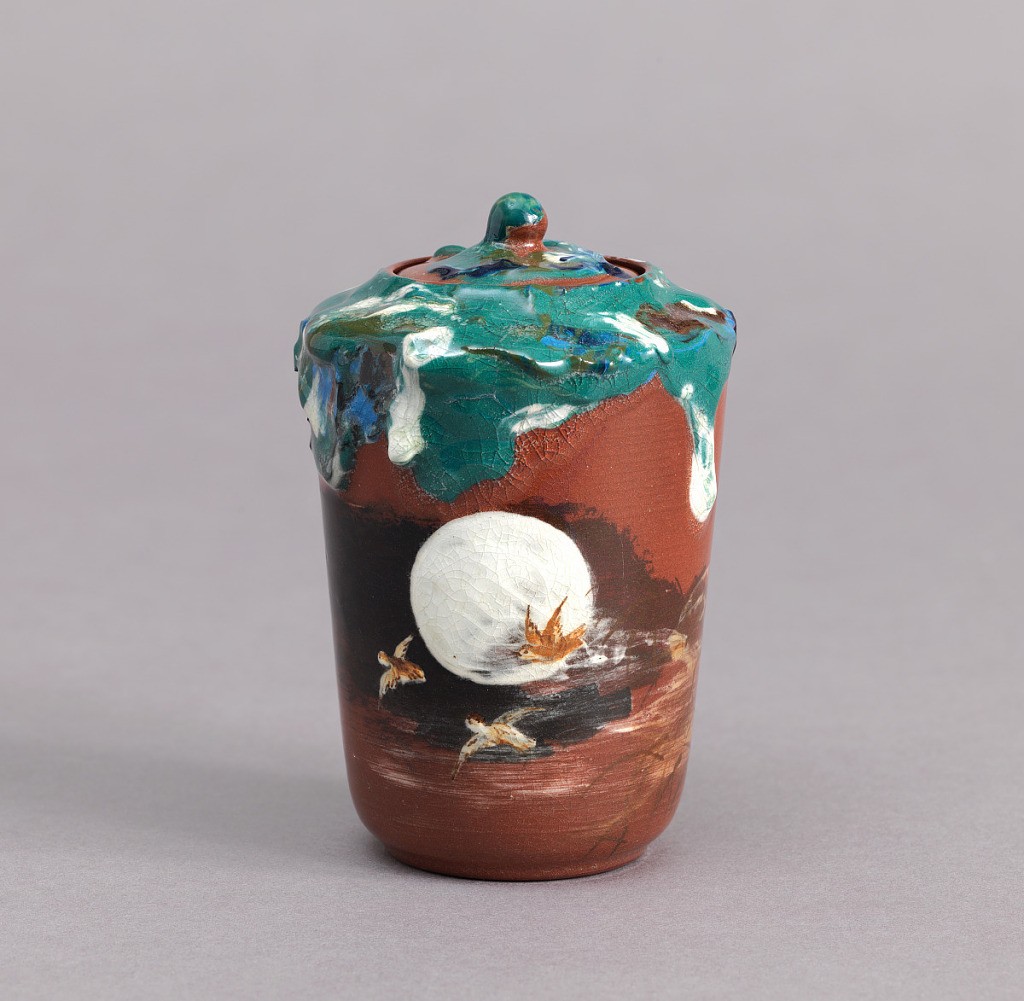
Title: Lidded Jar with Full Moon and Birds
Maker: Rookwood Pottery, American, 1880 - 1967
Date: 1884
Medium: earthenware
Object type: jar
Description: Red earthenware, thrown. Cylinder body that widens gradually until the shoulder, tapering in from shoulder; circular lid with a knob; subtle foot. On front, brown and white birds flying across white full moon, black sky, with expressive brown, white, and ocher brush strokes. Around the shoulder, lava-like slips in turquoise, leaf green, cobalt blue, light blue, and white. Exterior and interior: glazed; clear with fine crazing.